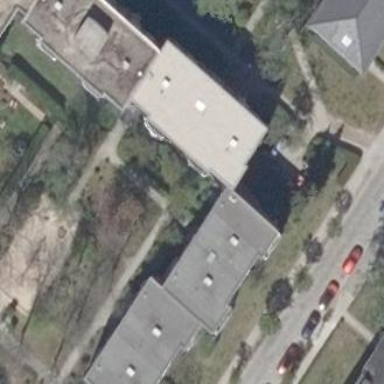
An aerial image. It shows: Apartment building with flat roof.